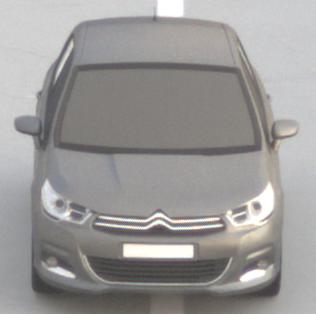
Make: Citroen
Model: C4 VTi 95
Detailed model: C4 (II)
Model produced from: 2012/08
Model produced until: 2013/06
Doors: 5
Color: gray
Road condition: dry road
Daytime: sunrise or sunset
Contrast: low contrast